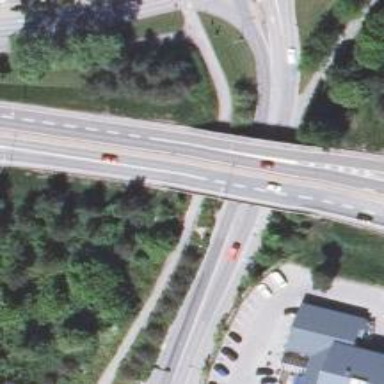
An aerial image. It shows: Trunk link highway bridge.